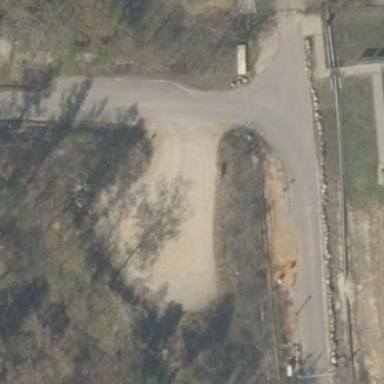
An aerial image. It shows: Parking area with gravel surface.